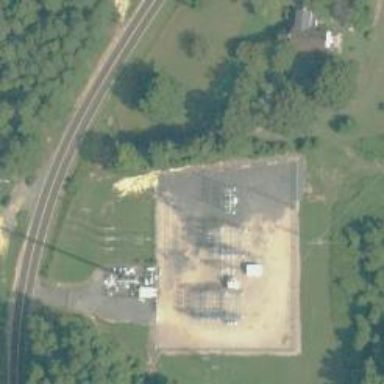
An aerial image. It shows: Distribution level power substation enclosed by fence.